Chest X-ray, PA view. Patient: 46 years old, sex F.
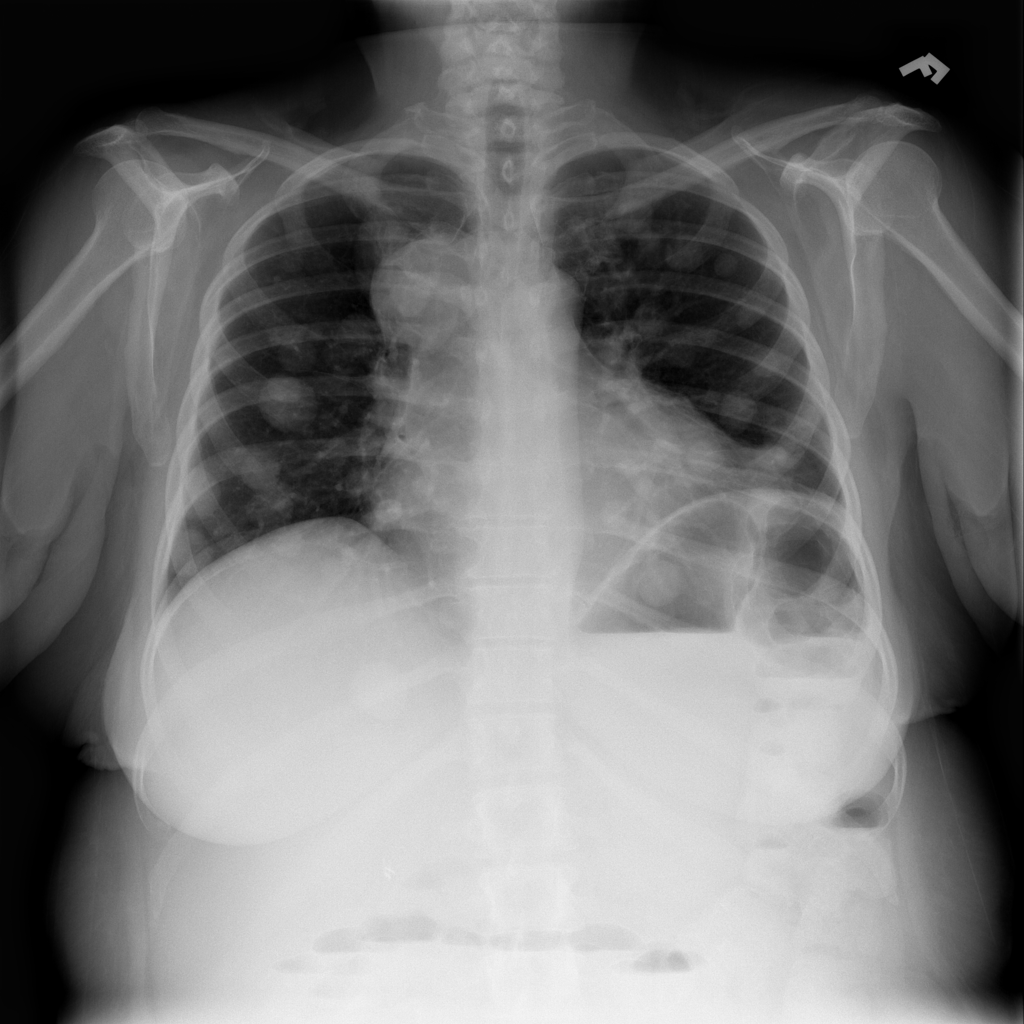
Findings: Cardiomegaly, Effusion, Mass, Nodule